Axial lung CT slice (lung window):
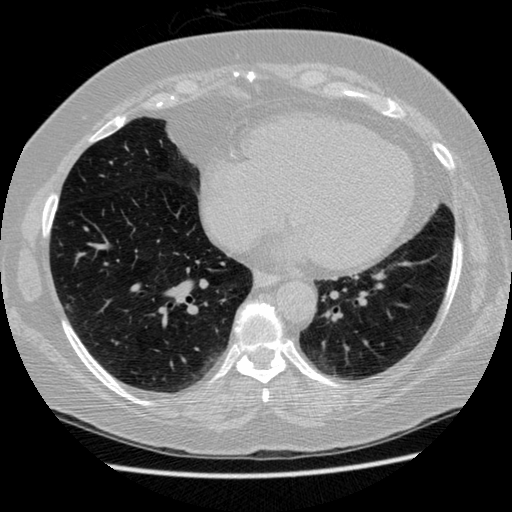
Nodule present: no